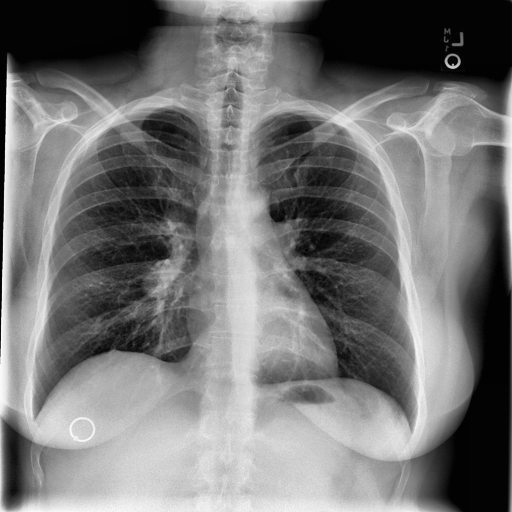
Finding: NORMAL